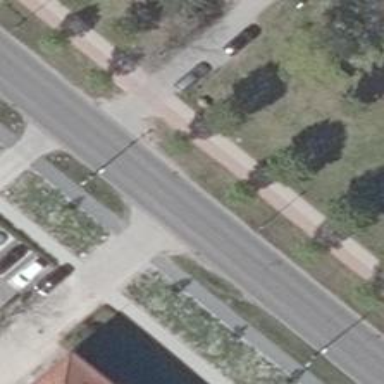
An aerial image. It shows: Secondary road with asphalt surface. It has separate sidewalks on both sides.